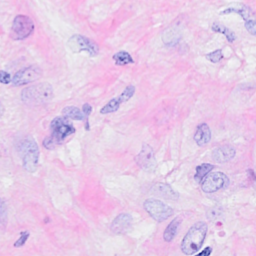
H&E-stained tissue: Breast